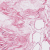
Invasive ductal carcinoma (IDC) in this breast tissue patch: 0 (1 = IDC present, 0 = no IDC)